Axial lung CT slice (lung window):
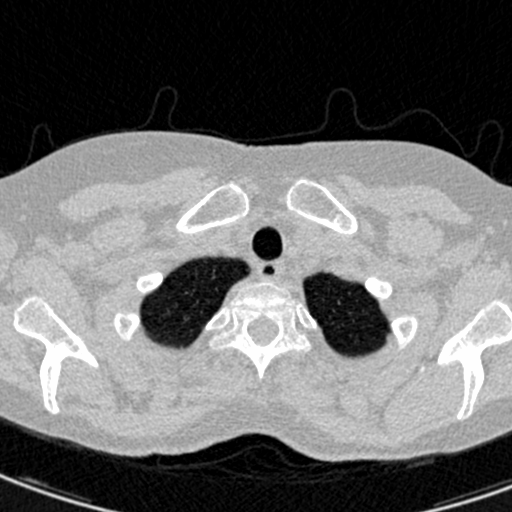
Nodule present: no